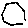
Label: hexagon